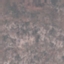
Land use / land cover: HerbaceousVegetation